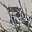
Label: 2